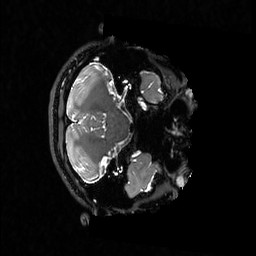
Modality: T2w
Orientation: axial
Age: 26
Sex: female
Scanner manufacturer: ge
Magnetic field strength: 3 T
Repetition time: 3.202 s
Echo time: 0.06582 s